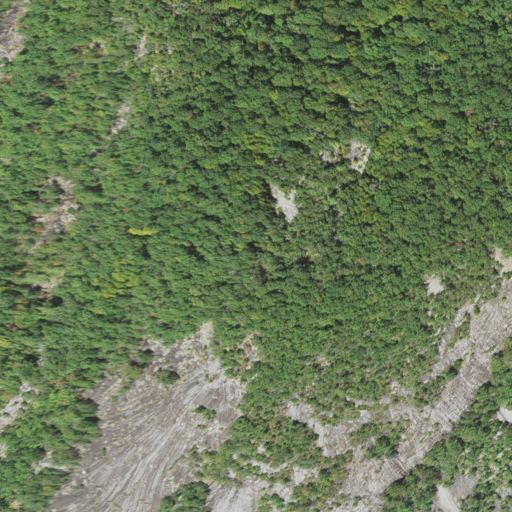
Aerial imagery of mountain in North Carolina named Whiterock Mountain containing mixed forest, deciduous forest, shrub, grassland, and barren land